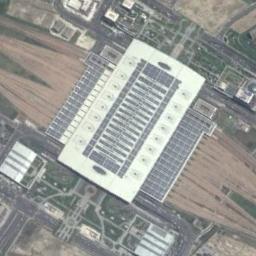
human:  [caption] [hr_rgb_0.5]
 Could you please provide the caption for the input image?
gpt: The railway station has some railways and a big building and some lawns are next to the railway station .

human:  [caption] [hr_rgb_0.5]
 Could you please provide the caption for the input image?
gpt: Many buildings are beside the railway station .

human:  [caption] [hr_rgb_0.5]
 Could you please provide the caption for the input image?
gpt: There is a fully equipped railway station in the city .

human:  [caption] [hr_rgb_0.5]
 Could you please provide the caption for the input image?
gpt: The railway station is next to some buildings and grass .

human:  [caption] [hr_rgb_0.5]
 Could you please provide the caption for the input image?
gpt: There are some green lawns and buildings beside the black and white railway station .